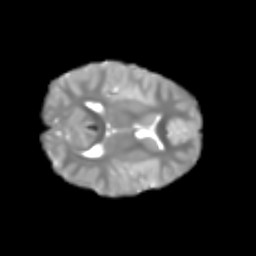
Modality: T2w
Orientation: axial
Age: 6
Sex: female
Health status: healthy